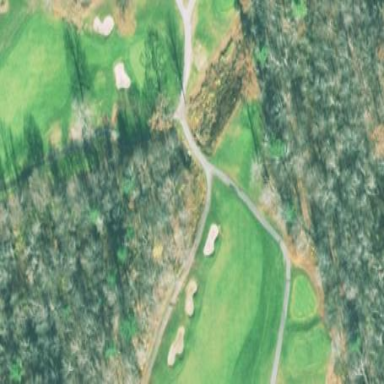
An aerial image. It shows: Golf fairway surrounded by grass.